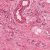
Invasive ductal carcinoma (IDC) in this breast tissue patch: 1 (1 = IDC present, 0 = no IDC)